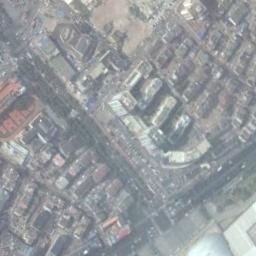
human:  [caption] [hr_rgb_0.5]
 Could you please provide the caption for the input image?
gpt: The industrial area is very long and narrow .

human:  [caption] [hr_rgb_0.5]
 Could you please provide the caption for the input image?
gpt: The industrial area has lots of neatly arranged buildings and some roads go through the industrial area .

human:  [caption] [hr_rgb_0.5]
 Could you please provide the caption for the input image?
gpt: Neatly planned factories and roads in an industrial area with green belts .

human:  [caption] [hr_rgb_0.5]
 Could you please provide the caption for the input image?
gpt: Many houses of different shapes and sizes are in the industrial area .

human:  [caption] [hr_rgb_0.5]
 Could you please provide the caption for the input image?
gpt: There are many buildings on the industrial area .